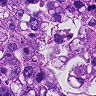
Metastatic tissue present: yes